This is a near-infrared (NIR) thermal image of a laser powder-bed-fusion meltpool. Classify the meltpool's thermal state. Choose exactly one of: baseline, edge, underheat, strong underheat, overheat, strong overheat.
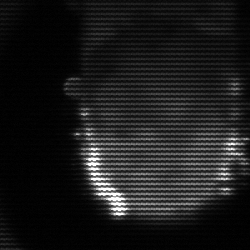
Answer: baseline